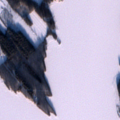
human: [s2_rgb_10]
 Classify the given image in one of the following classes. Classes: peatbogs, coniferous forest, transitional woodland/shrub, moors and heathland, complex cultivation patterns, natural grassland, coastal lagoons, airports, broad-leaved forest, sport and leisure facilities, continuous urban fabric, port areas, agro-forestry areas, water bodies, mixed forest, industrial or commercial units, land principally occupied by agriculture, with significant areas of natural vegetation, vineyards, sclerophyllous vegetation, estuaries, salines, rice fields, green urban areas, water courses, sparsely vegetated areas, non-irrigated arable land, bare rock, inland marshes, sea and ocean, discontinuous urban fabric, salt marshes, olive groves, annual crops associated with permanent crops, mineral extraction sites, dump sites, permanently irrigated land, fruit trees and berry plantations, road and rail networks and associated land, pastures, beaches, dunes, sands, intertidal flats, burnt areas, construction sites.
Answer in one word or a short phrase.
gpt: non-irrigated arable land, broad-leaved forest, mixed forest, water bodies